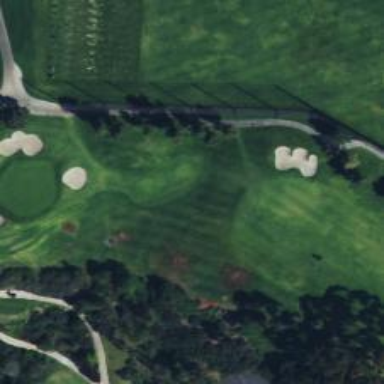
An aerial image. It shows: Golf hole.